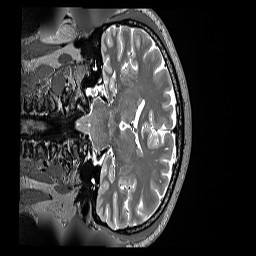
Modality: T2w
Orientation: coronal
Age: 49
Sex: female